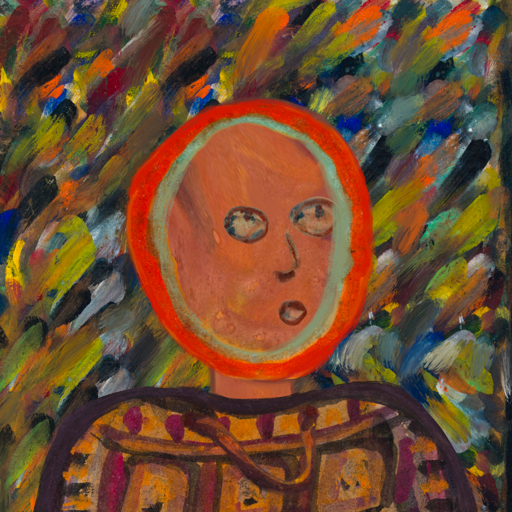
Background: An_Impression, Head And Neck Side: Mother_And_Son_Son, Face Side: Orphan, Bust: Doll, Hair Side: Sisters, Head Accessory: Blank, Second Necklace: Comrade, Necklace: Blank, Baby: Blank